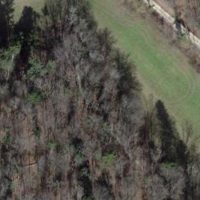
EUNIS habitat code: 41
Species observed at this site:
Pholidoptera griseoaptera